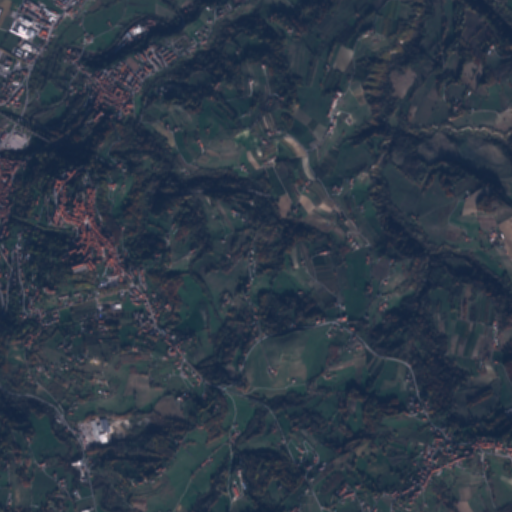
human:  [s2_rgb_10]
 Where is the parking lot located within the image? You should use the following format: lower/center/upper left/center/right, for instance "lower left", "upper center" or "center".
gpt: The parking lot is located in the upper left of the image.
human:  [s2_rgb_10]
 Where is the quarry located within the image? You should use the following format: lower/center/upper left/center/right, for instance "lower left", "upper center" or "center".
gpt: The quarry is located in the lower left of the image.
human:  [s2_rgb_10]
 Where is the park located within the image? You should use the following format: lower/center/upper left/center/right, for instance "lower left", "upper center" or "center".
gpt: There is no park in the image.